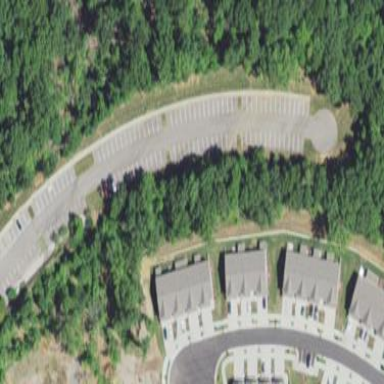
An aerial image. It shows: Parking area with asphalt surface. This is surface parking with park-and-ride facility.